Field crop: tomato
Growth stage: 2
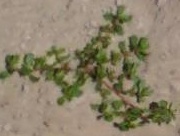
Species: portulaca